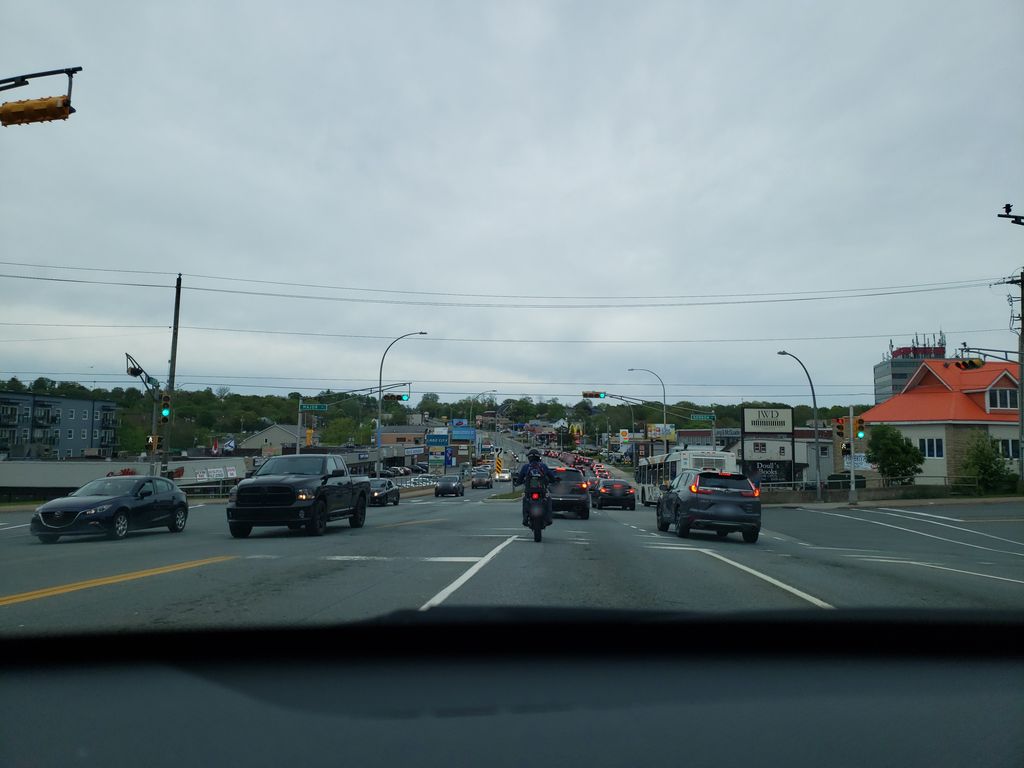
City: halifax